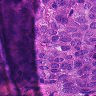
Metastatic tissue present: yes